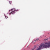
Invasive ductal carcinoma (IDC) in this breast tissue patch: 0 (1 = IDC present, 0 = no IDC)